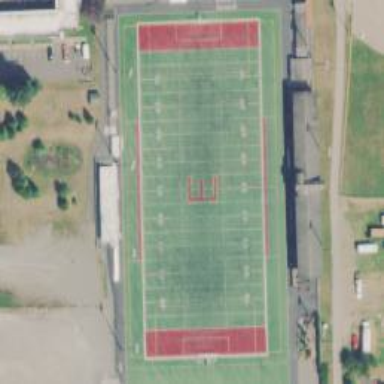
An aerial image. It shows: American football pitch for leisure and sport activities.